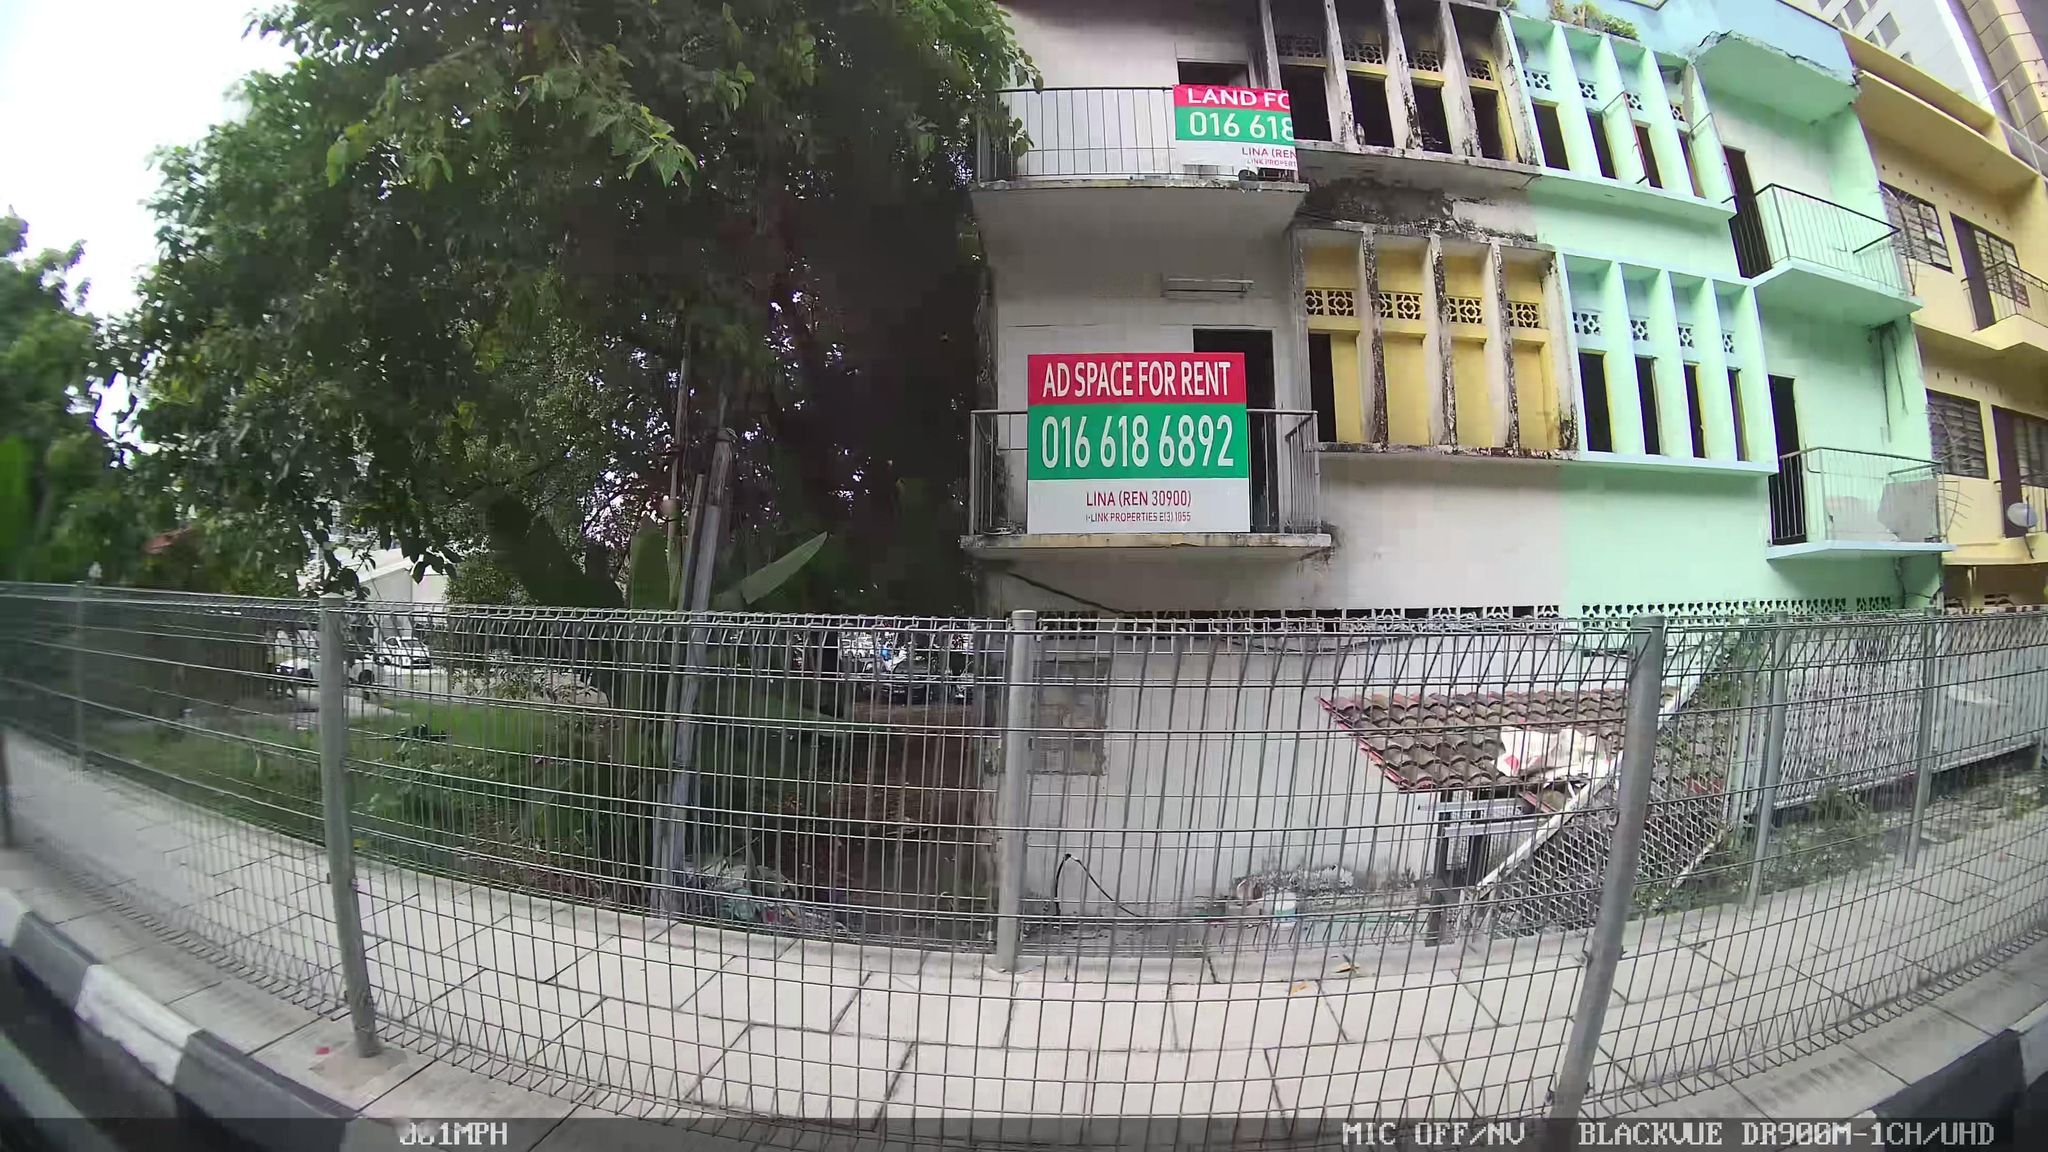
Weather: clear
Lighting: day
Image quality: good
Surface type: walking surface
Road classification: track, steps, footway
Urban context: urban centre
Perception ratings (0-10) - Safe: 3.32, Lively: 2.42, Beautiful: 6.48, Boring: 5.4, Depressing: 4.08, Wealthy: 7.42